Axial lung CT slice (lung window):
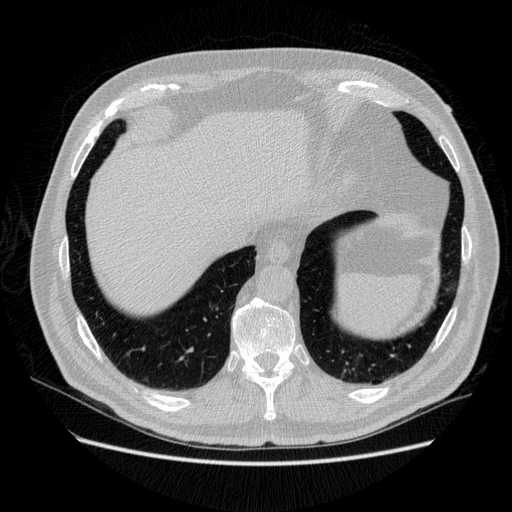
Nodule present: no